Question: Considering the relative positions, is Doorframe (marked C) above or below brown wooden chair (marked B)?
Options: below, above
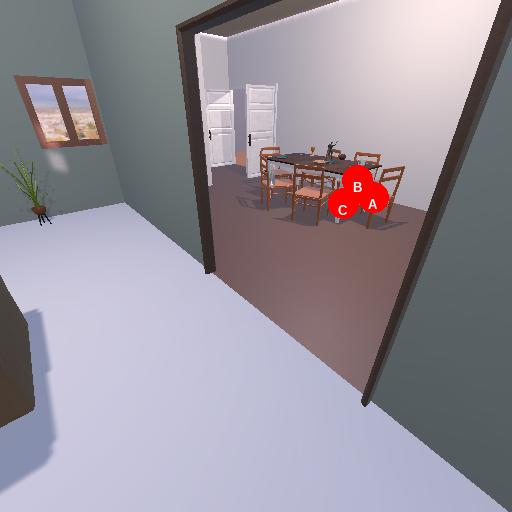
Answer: below